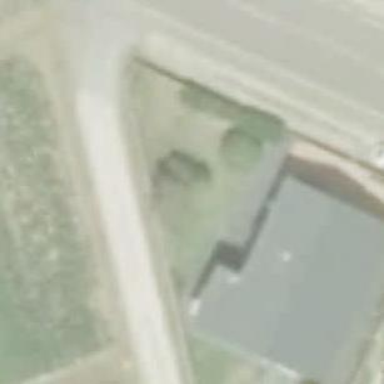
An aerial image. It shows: Simple and straightforward house.